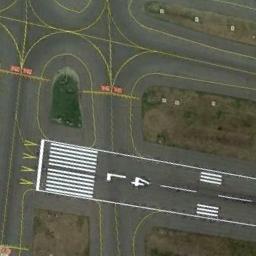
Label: runway